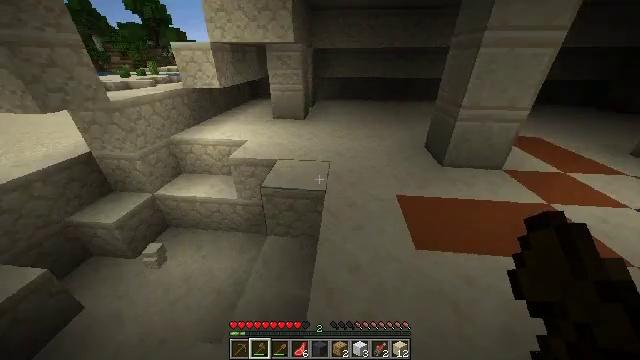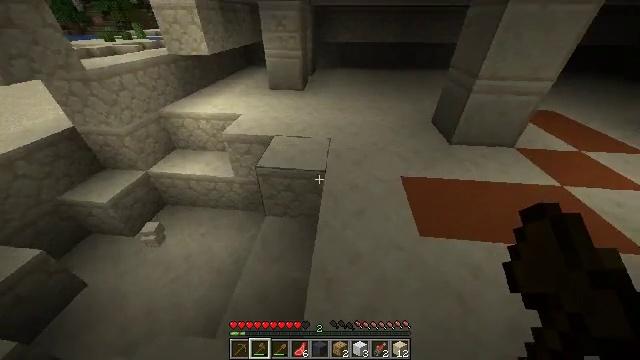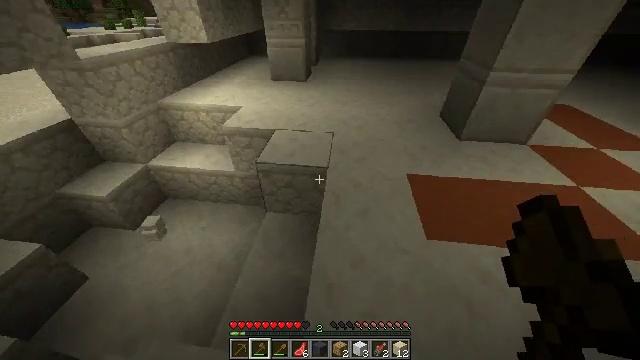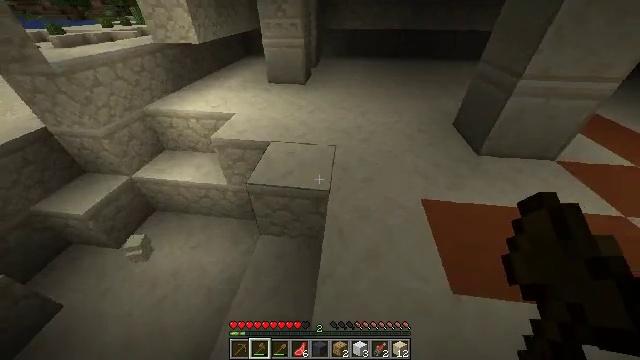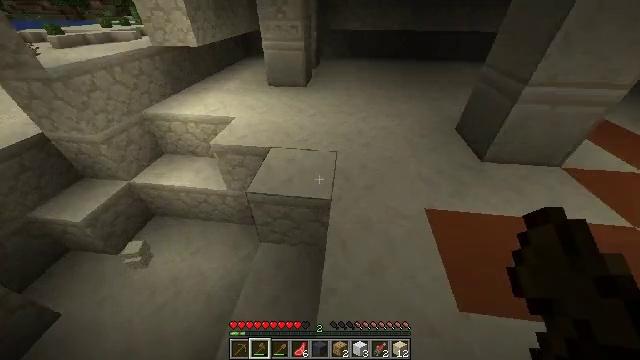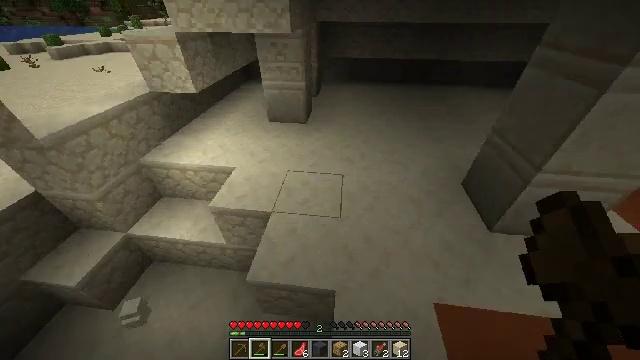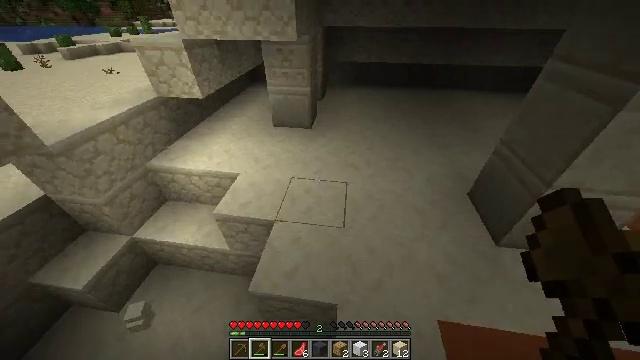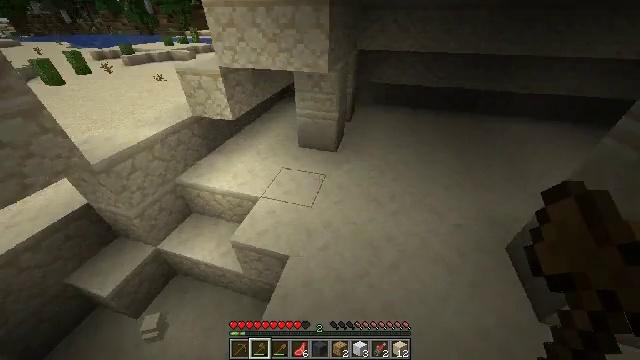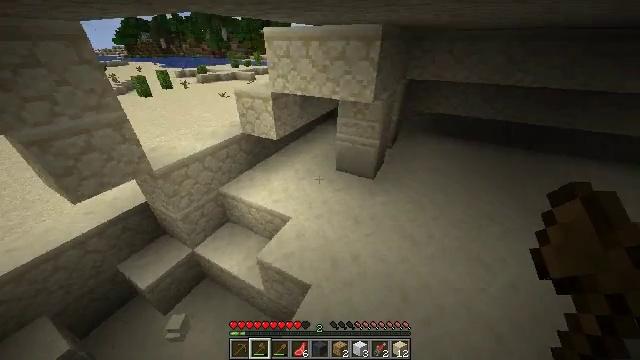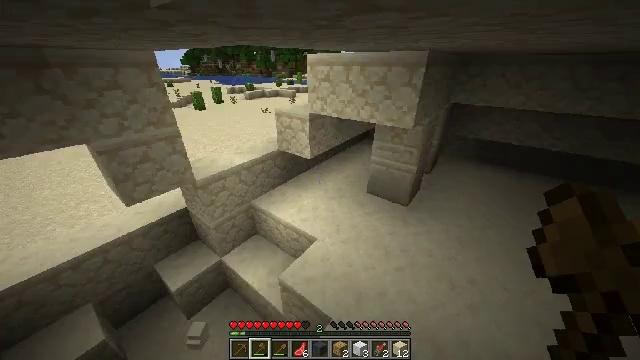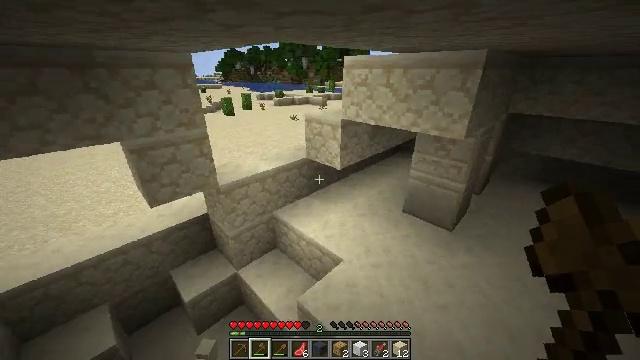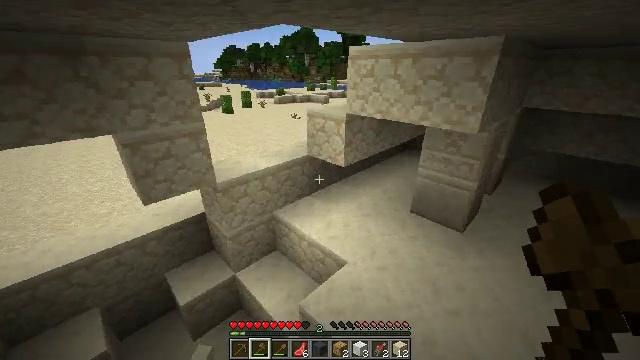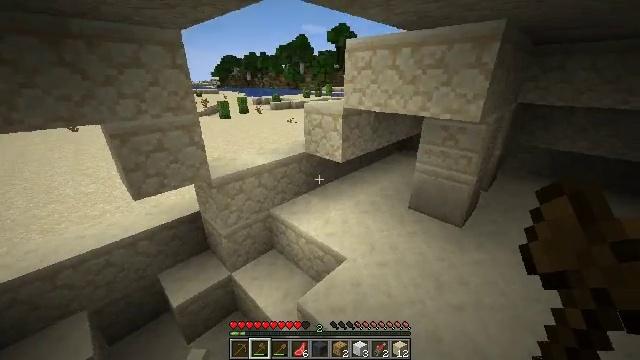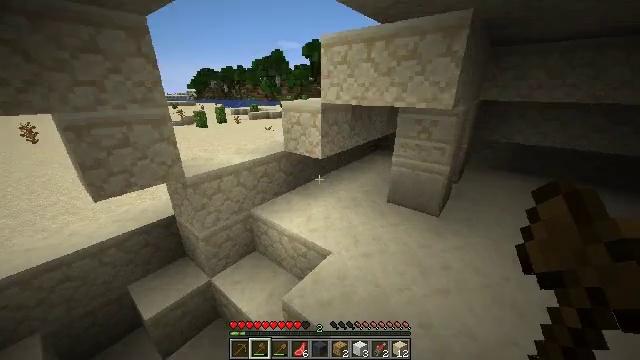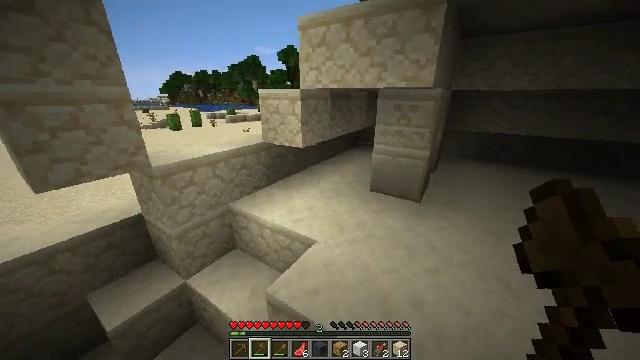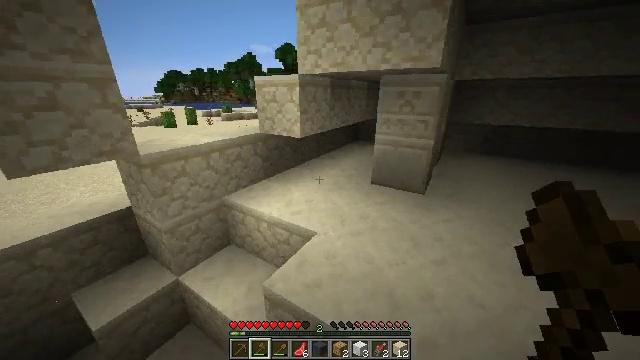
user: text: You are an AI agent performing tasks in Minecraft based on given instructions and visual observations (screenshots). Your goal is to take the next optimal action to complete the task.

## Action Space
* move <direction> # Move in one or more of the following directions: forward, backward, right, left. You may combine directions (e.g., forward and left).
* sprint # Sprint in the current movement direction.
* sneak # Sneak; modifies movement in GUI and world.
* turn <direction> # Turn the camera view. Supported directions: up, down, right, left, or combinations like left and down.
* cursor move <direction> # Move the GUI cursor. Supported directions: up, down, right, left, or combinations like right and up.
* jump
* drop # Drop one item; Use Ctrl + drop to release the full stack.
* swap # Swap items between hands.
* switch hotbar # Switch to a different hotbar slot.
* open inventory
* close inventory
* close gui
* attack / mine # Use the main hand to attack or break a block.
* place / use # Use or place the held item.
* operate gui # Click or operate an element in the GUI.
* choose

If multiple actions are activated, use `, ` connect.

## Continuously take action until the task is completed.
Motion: motion action
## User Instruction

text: Gather blue terracotta by attacking it.
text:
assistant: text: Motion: move forward, sprint, turn down
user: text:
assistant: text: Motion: move forward, sprint, turn down
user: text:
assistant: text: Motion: move forward, sprint
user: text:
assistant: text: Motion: move forward, sprint, jump
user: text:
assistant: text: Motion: move forward, sprint, jump
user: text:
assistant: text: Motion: move forward, sprint, turn left, jump
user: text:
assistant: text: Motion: move forward, sprint, turn left and up, jump
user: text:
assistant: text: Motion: move forward, sprint, turn left and up
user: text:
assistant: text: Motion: move forward, sprint, turn left and up
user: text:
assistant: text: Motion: move forward, sprint, turn left and up
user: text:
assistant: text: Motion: move forward, sprint
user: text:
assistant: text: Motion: move forward, sprint, turn right and up
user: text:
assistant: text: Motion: move forward, sprint, turn right and up
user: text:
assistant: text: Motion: move forward, sprint, turn right
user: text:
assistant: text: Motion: move forward, sprint
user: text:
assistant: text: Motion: move forward, sprint
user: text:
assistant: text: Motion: move forward, sprint
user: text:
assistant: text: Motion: move forward, sprint
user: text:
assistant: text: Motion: move forward, sprint, turn left and up
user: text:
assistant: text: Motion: move forward, sprint, turn left and up
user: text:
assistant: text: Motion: move forward, sprint, turn left
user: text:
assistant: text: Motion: move forward, sprint, turn left
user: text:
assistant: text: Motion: move forward, sprint, turn left and up
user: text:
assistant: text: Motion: move forward, sprint, turn left
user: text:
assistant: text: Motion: move forward, sprint, turn left
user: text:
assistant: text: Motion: move forward and move left, sprint
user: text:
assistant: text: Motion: move forward and move left, sprint, jump
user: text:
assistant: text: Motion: move forward and move left, sprint, jump
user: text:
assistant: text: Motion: move forward and move left, sprint, jump
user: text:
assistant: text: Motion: move forward and move left, sprint, turn right, jump